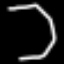
Label: octagon